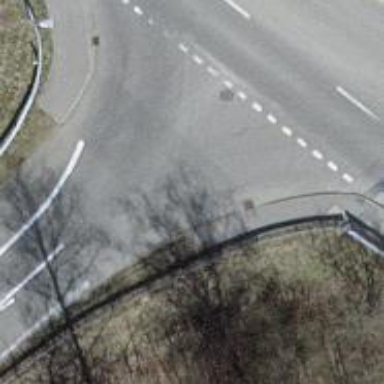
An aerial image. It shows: Zebra crossing on the road.